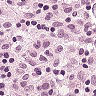
Metastatic tissue present: no